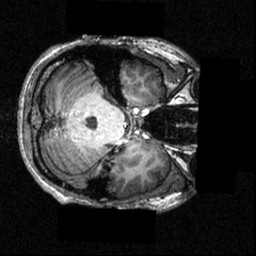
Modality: T1w
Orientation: axial
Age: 19
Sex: male
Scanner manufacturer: siemens
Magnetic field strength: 3.951 T
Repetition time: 1.5 s
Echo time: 0.00335 s